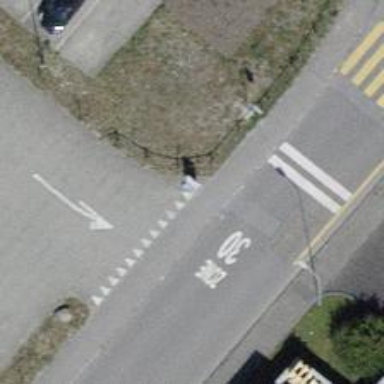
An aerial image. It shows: Road with "give way" sign.